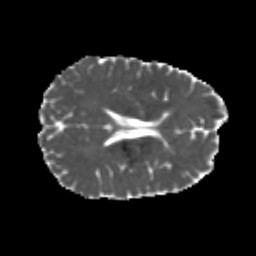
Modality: MD
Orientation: axial
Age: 22
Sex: male
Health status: healthy
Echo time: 0.074 s